Question: Today, something has changed in my VSCode. Can anyone help me with this?
Does anybody know how to turn off the highlighting of folded code in VSCode like in the example screenshot?

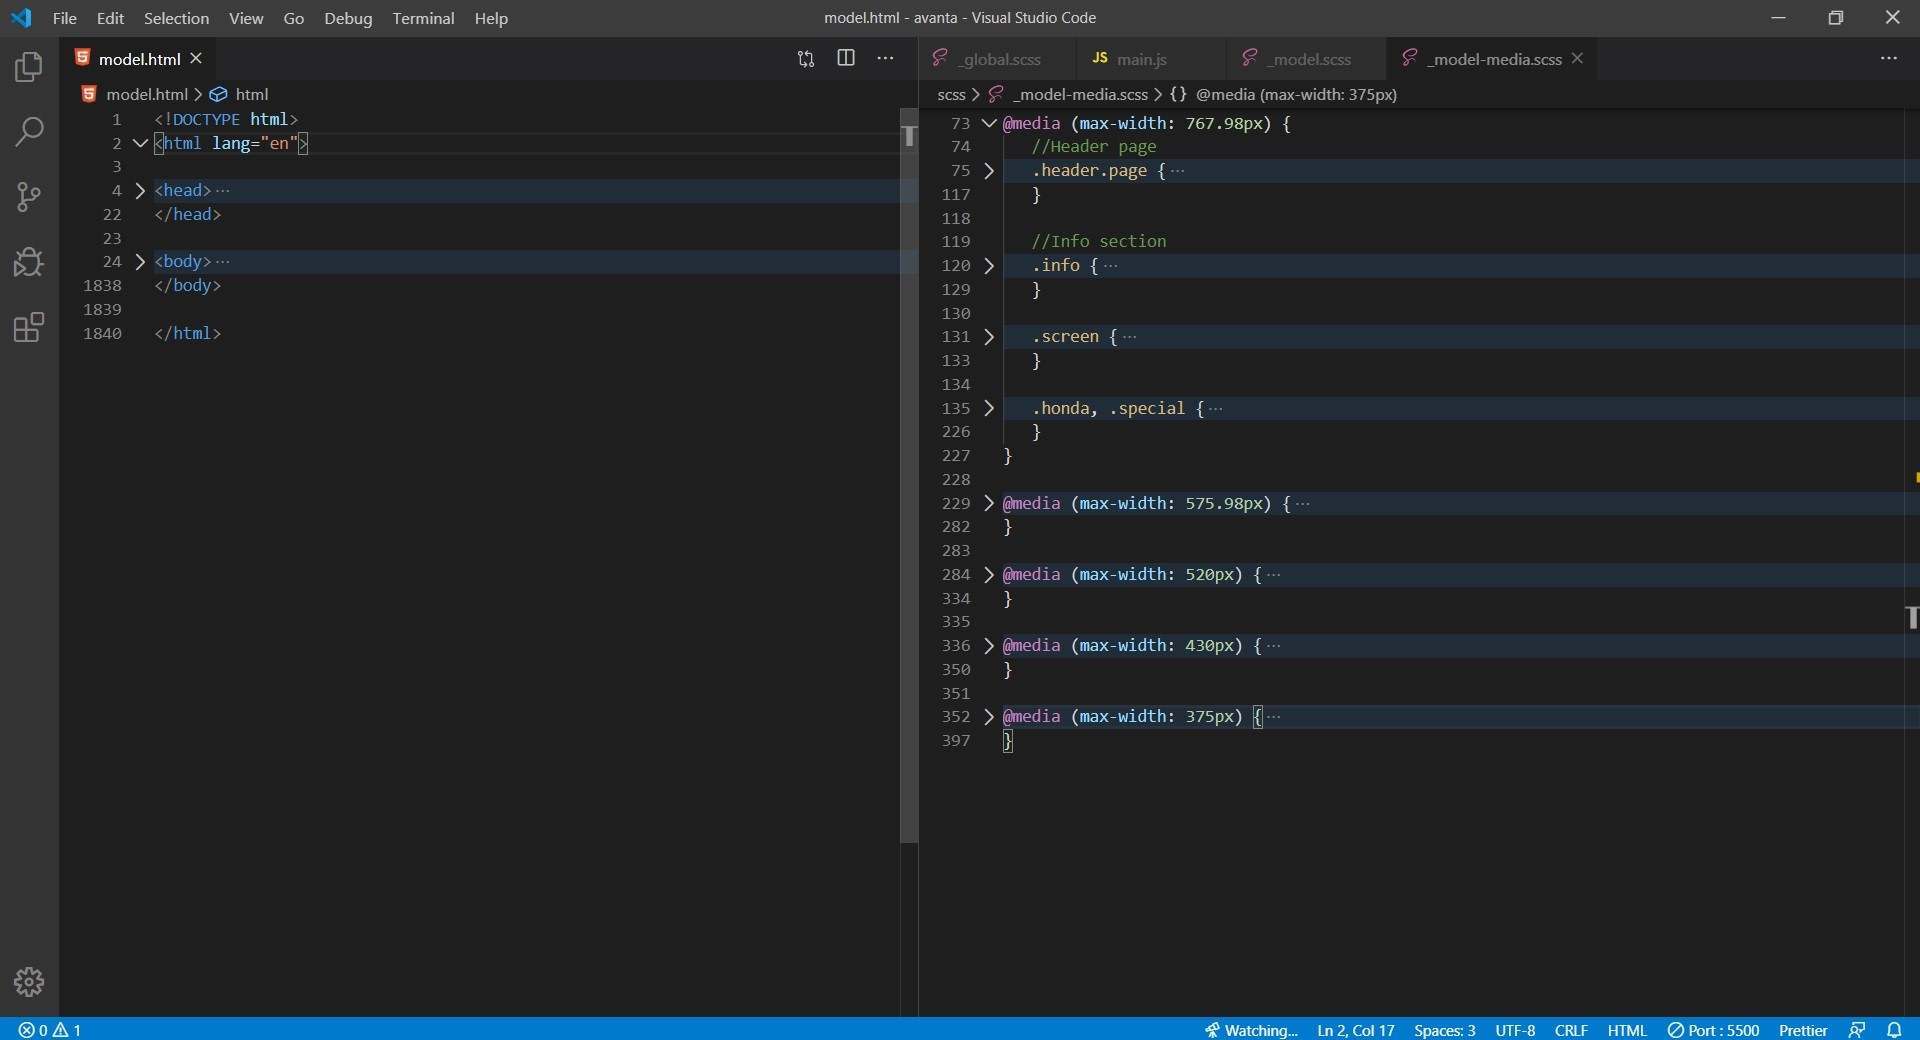
Answer: File -> Preferences -> Settings
Then search for 'Folding highlight' and uncheck the box. That will turn off the highlight.
<URL>